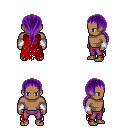
a pixel art fantasy rpg character, male body template, human, dark skin, red tattered cape, magenta pants, purple ponytail hairstyle, white cloth bracers, four views (front, back, left, right), 2x2 character sprite sheet, small pixel art, hard edges, no anti-aliasing